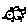
Label: bird